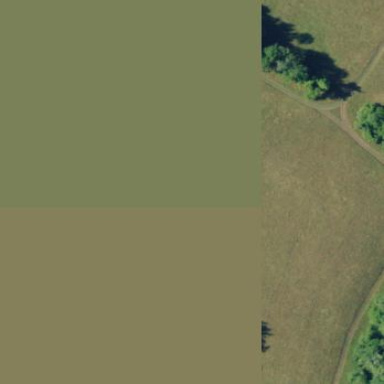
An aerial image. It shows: Beautiful meadow.